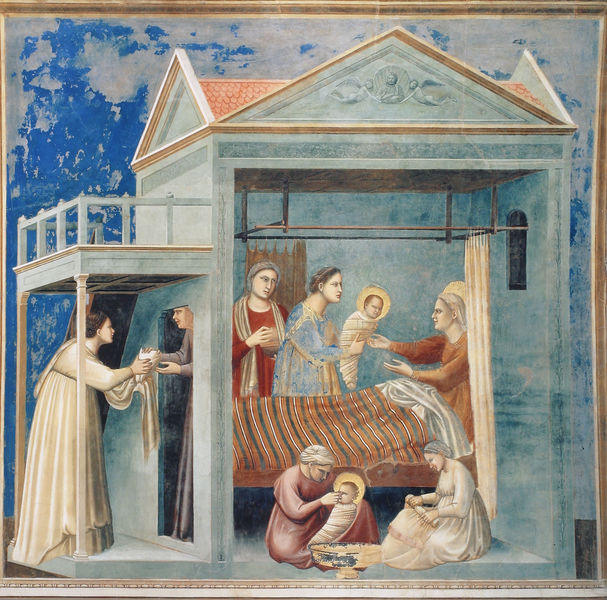
Titel: Arenakapelle / Scrovegni-Kapelle
Künstler: Giotto di Bondone
Standort: Padua, Arenakapelle (EU - I - Venetien)
Schlagwörter: blau, weiß, frauen, fenster, frau, kleid, kleider, männer, türkis, haus, rot, malerei, vorhang, decke, familie, kind, mutter, kinder, balkon, farben, occer, baby, bett, laken, religion, amme, babys, füttern, geschenk, besuch, heiligenschein, christus, religiös, gabe, geburt, freundinnen, zeigel, säugen, geschenke, giotto, zu hause, hebamme, wickelkind, geschnek